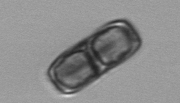
Label: Ephemera